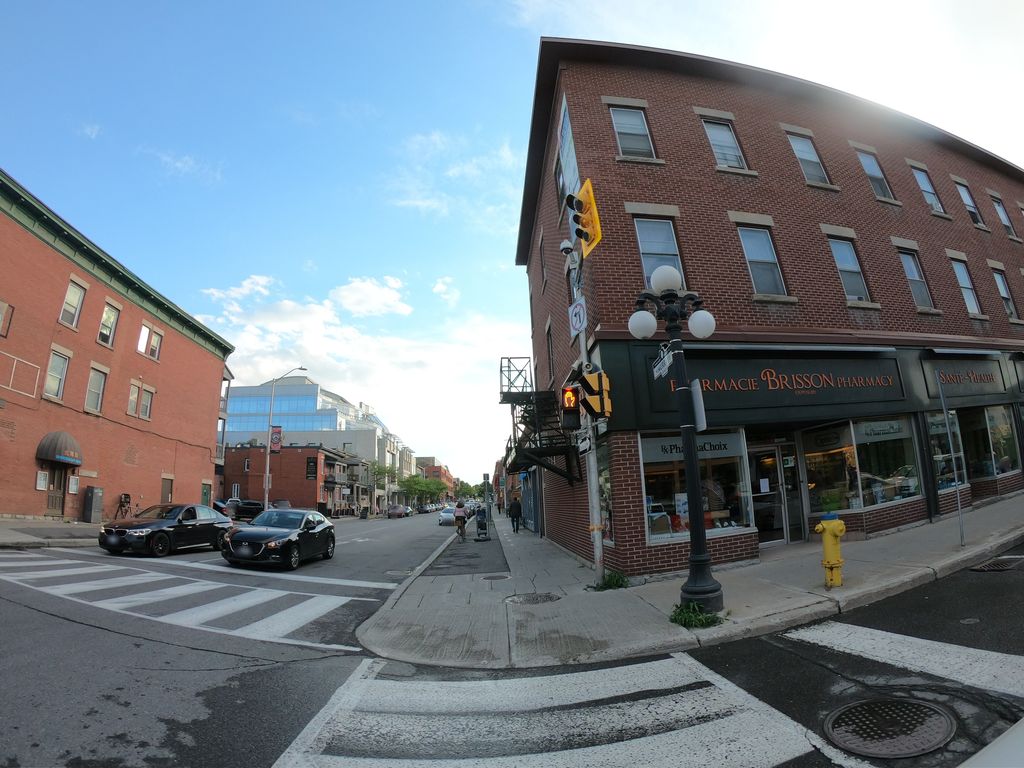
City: ottawa-gatineau